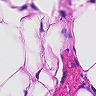
Metastatic tissue present: no